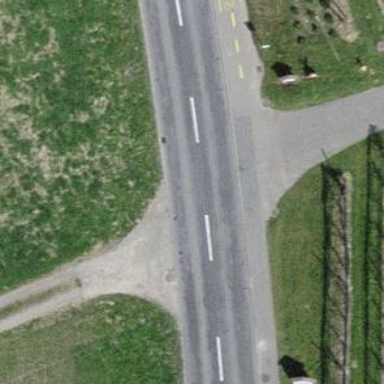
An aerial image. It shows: Tertiary road.